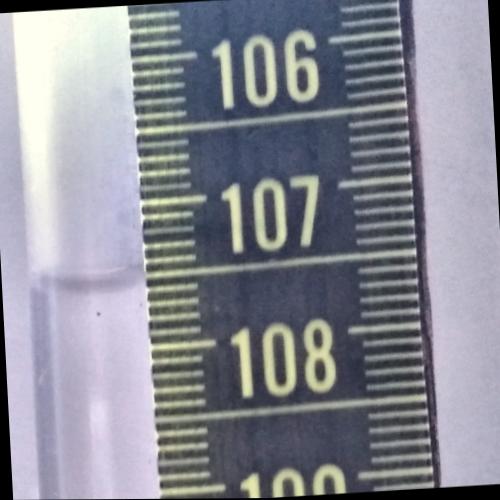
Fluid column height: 107.5 cm